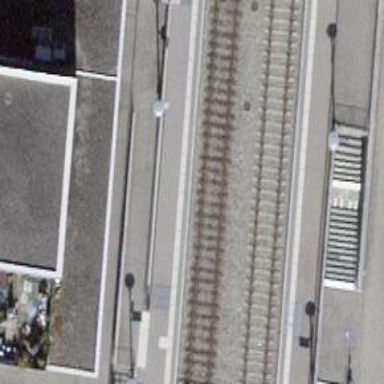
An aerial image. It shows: Stop position for public transport on the railway.